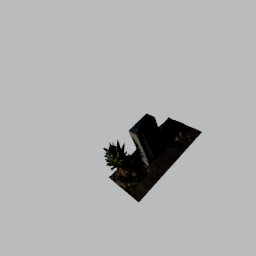
Label: architecture